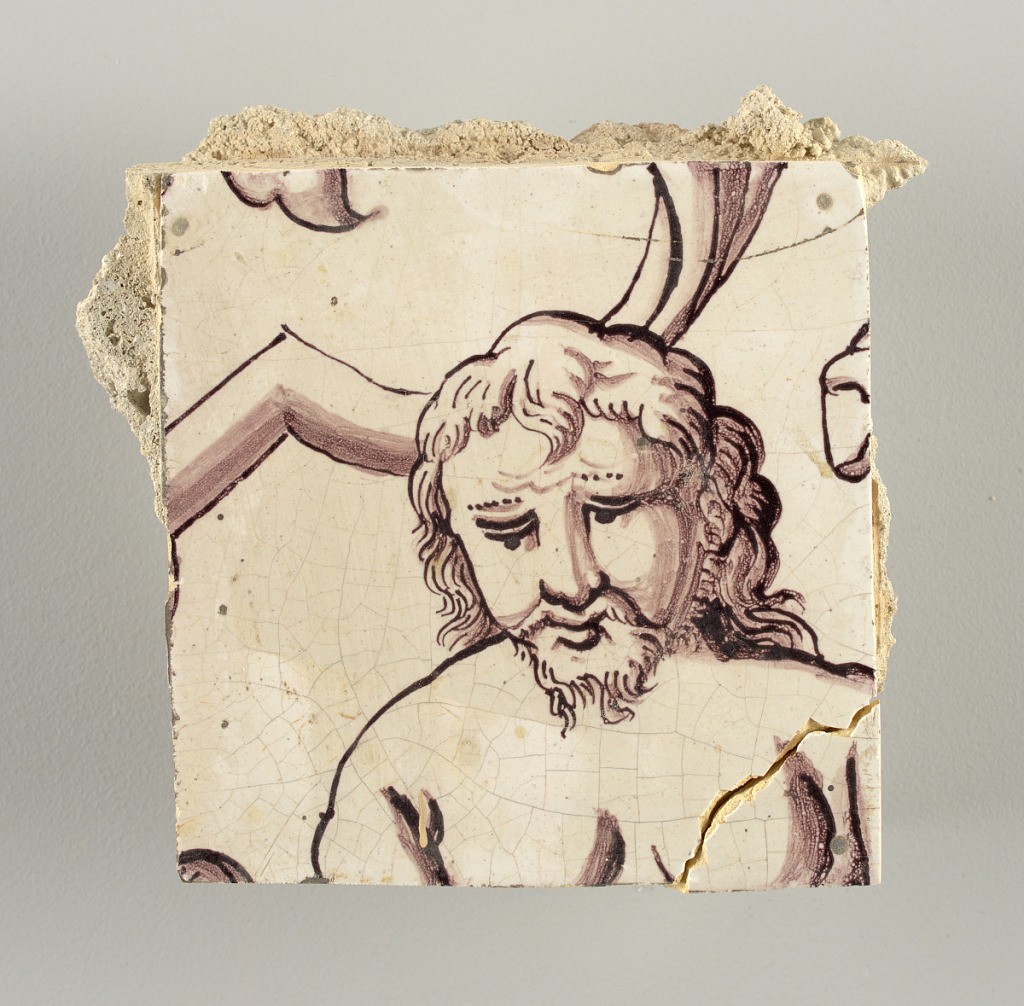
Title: Wall facing
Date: ca. 1725
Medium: tin-glazed earthenware, underglaze
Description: Two vertical rectangles, twenty-three tiles high.  A) Nine tiles wide at top; seven tiles wide at bottom.  B) Ten and one-half tiles wide.

Arabesque design of foliage.  A) with centered figure of Justice under a canopy.  B) with centered urn.